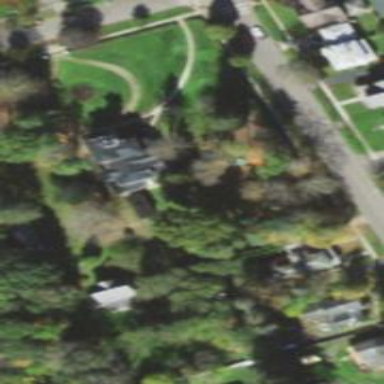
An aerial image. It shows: Historic house.